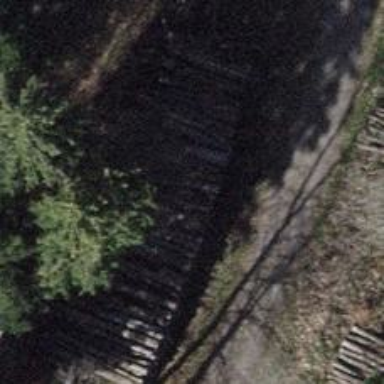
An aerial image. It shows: Culvert tunnel underneath ditch.